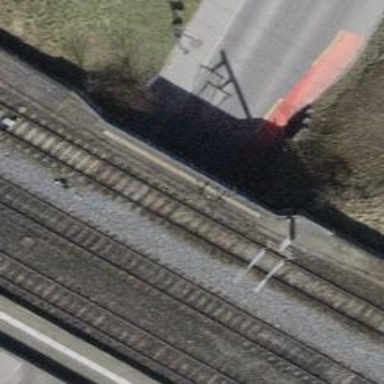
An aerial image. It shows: Secondary road going through tunnel with asphalt surface.